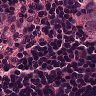
Metastatic tissue present: yes